Field crop: maize
Growth stage: 2
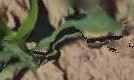
Species: maize